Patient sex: F
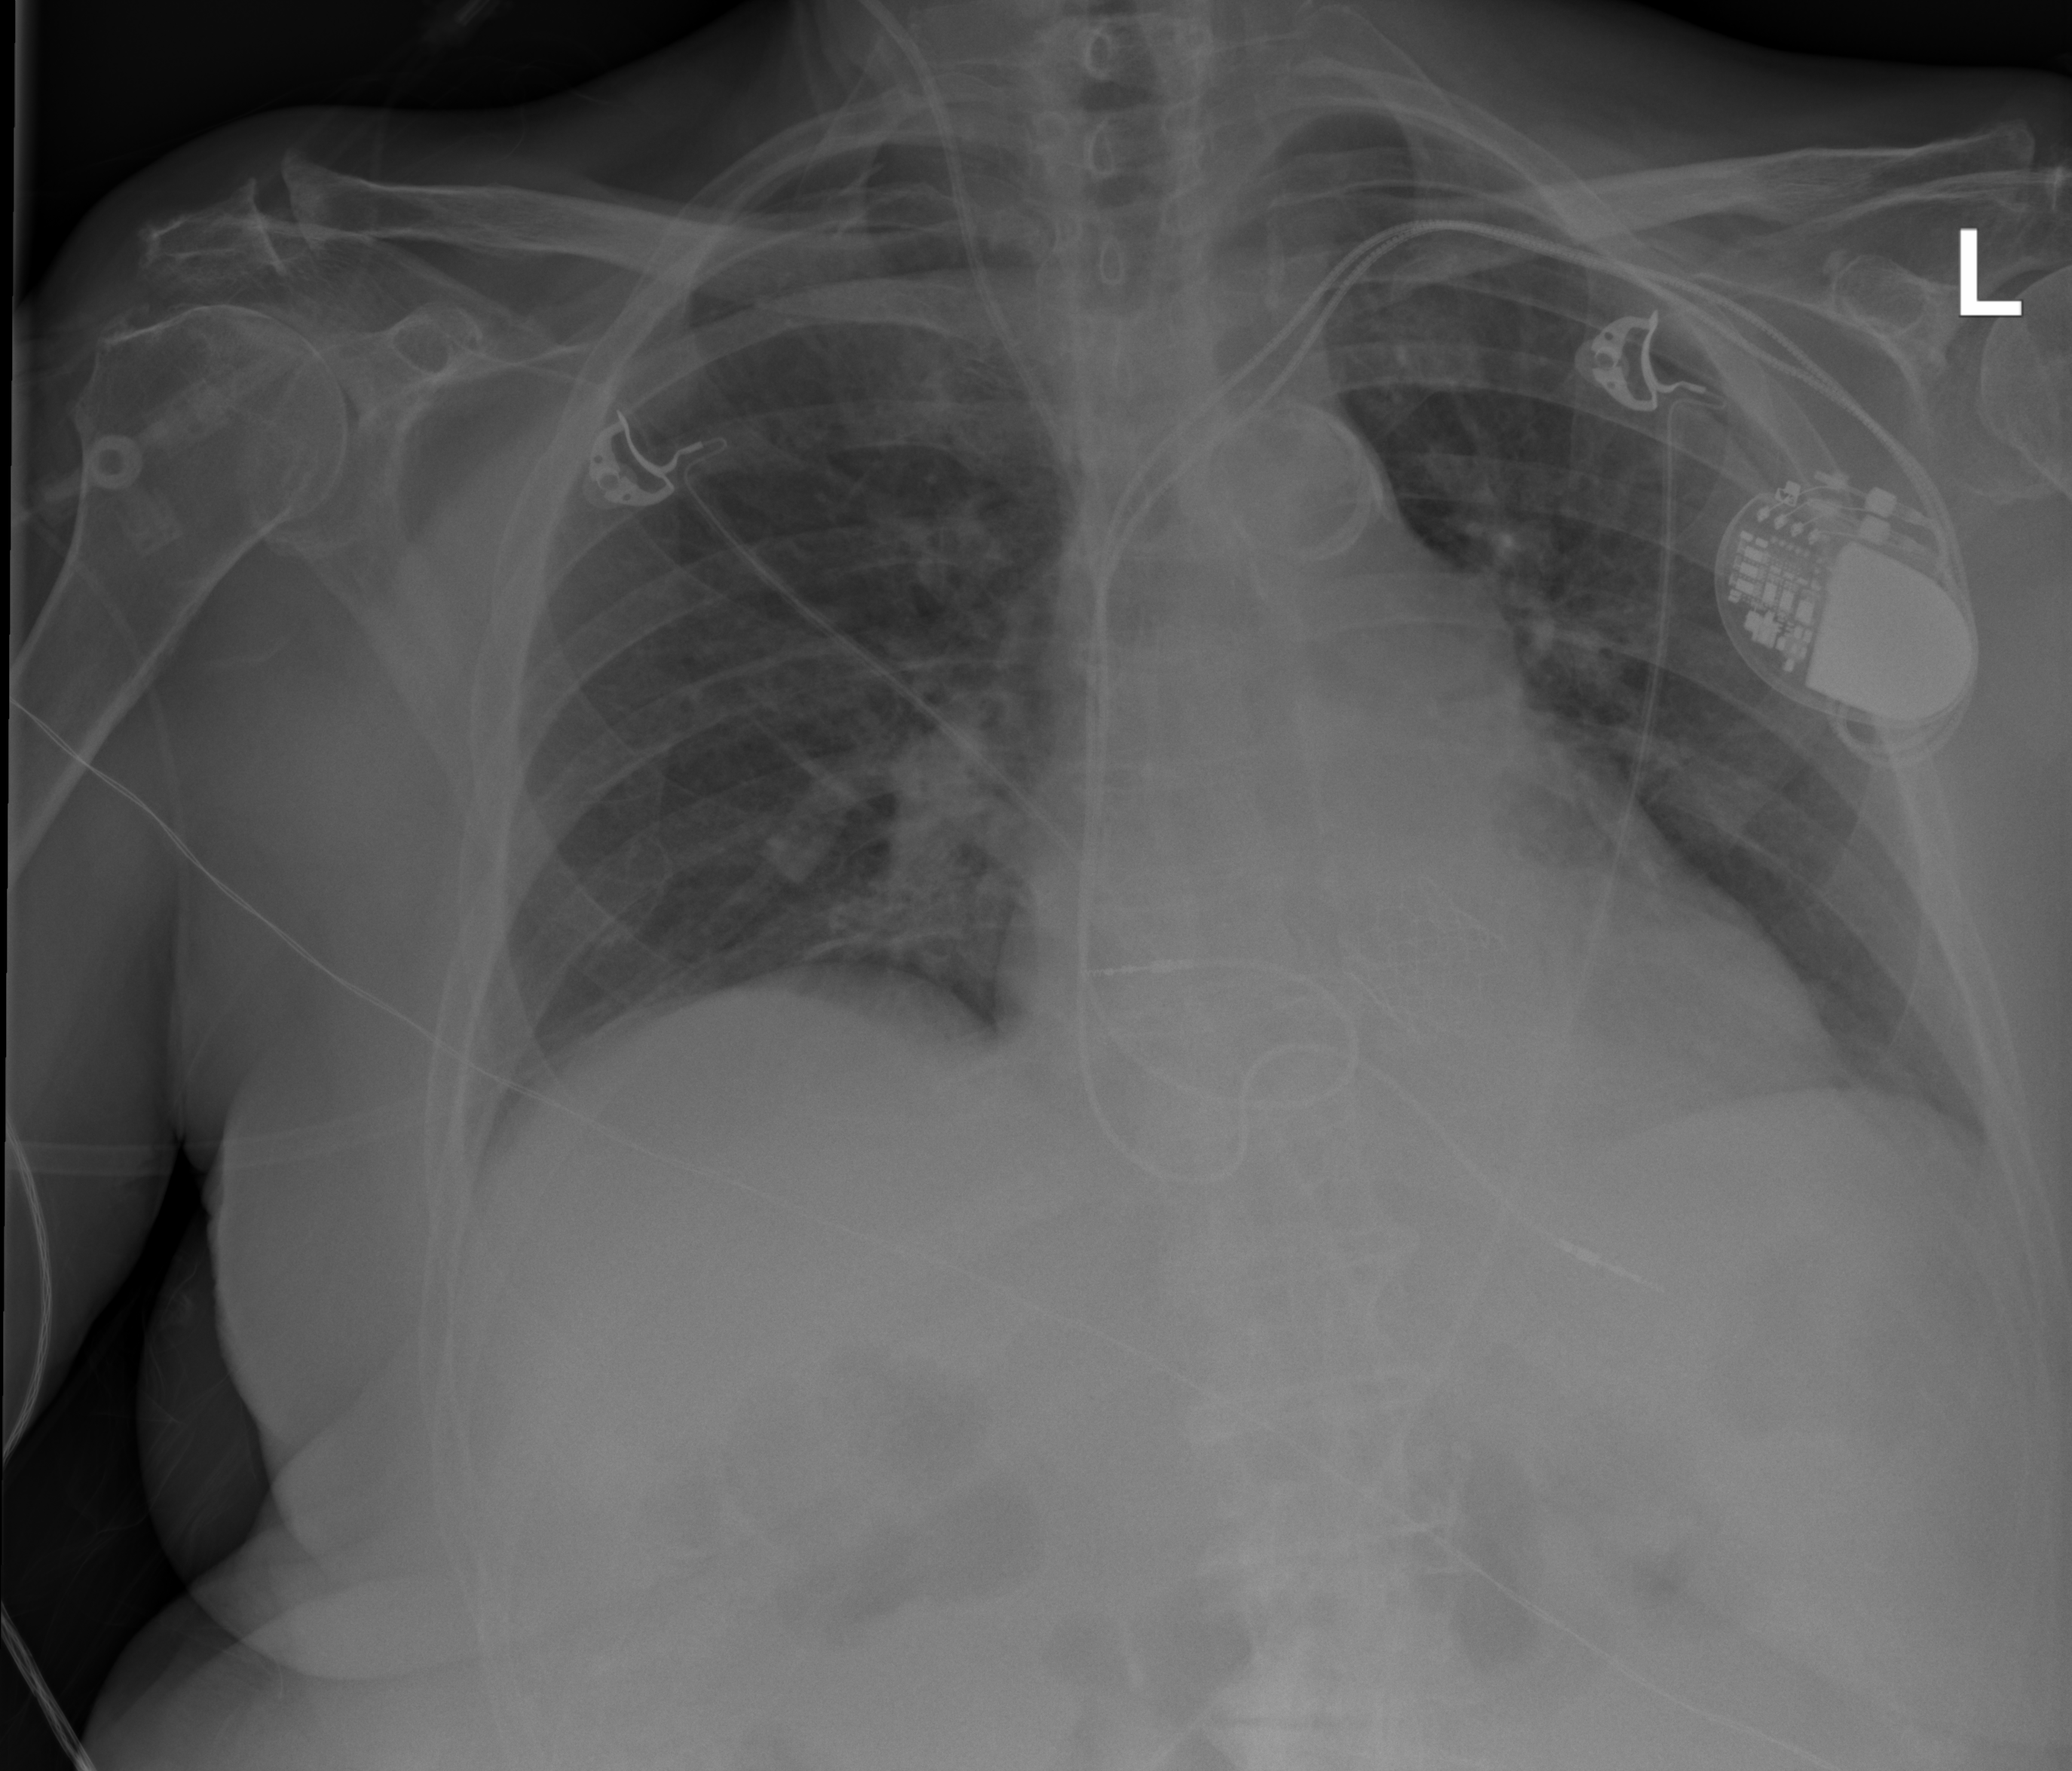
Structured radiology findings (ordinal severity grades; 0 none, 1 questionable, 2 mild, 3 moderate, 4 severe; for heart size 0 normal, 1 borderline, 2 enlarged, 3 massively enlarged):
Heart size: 1
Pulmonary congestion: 2
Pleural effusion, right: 0
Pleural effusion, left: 0
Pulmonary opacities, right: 0
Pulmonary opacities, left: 0
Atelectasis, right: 0
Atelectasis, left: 0